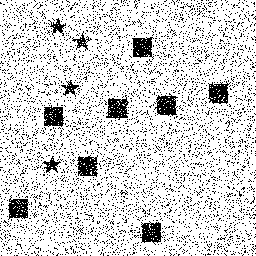
Squares: 8
Triangles: 0
Stars: 4
Total shapes: 12